Question: I am having a problem displaying data from MYSQL into drop down box.
Output:

'''
<html>
<body>
<form name=displayQuestion>
Survey Categories :
<select name="surveyCategory">
<option> Choose Survey Category </option>
<?php
$surveyQuery = "SELECT survey_id, survey_name FROM surveys";
$result = mysql_query($surveyQuery) or die (mysql_error());
while($menu=mysql_fetch_assoc($result)){
echo "<option value=$menu[survey_id]>$menu[survey_name]</option>";
}
?>
</select>
</form>
</body>
</html>
'''
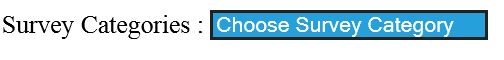
Answer: no reason to use that ugly formatting:
'''
echo '<option value="' . $menu['survey_id'] . '">' . $menu['survey_name'] . '</option>';
'''